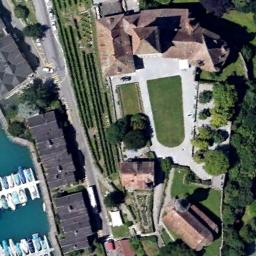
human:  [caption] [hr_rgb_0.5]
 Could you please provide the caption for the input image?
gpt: There are many trees near the palace .

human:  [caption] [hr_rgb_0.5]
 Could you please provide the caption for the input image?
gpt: The palace is on the grass next to the water .

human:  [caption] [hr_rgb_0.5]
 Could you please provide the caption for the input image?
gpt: There is a wide road next to the palace .

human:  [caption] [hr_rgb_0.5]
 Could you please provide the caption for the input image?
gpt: The brown palace with a park is next to some other buildings and the waters .

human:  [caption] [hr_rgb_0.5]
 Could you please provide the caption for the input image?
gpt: There are some green trees and a harbor beside the palace with brown buildings .